This wavelet scalogram was computed from a rotor test-rig vibration snapshot. What is the most likely rotor condition (normal, misalignment, unbalance, looseness)?
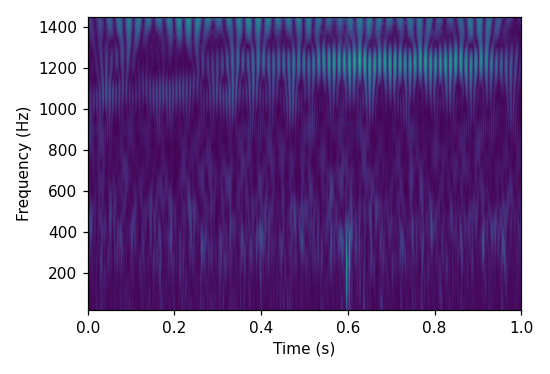
Answer: looseness